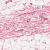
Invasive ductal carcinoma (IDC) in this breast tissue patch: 0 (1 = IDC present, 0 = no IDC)